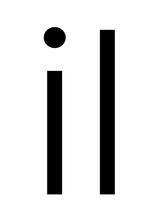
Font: Inter_Light